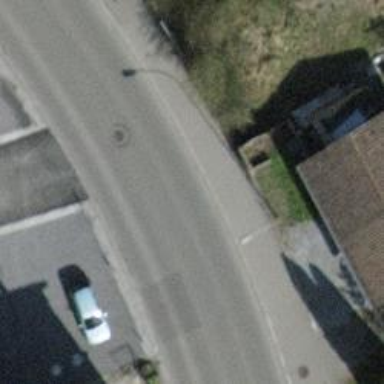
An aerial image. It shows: Asphalt sidewalk along the footway.